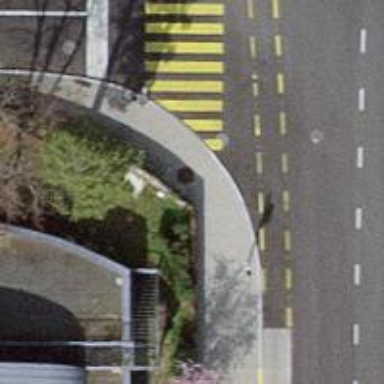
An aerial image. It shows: Concrete sidewalk along the footway.